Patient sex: M
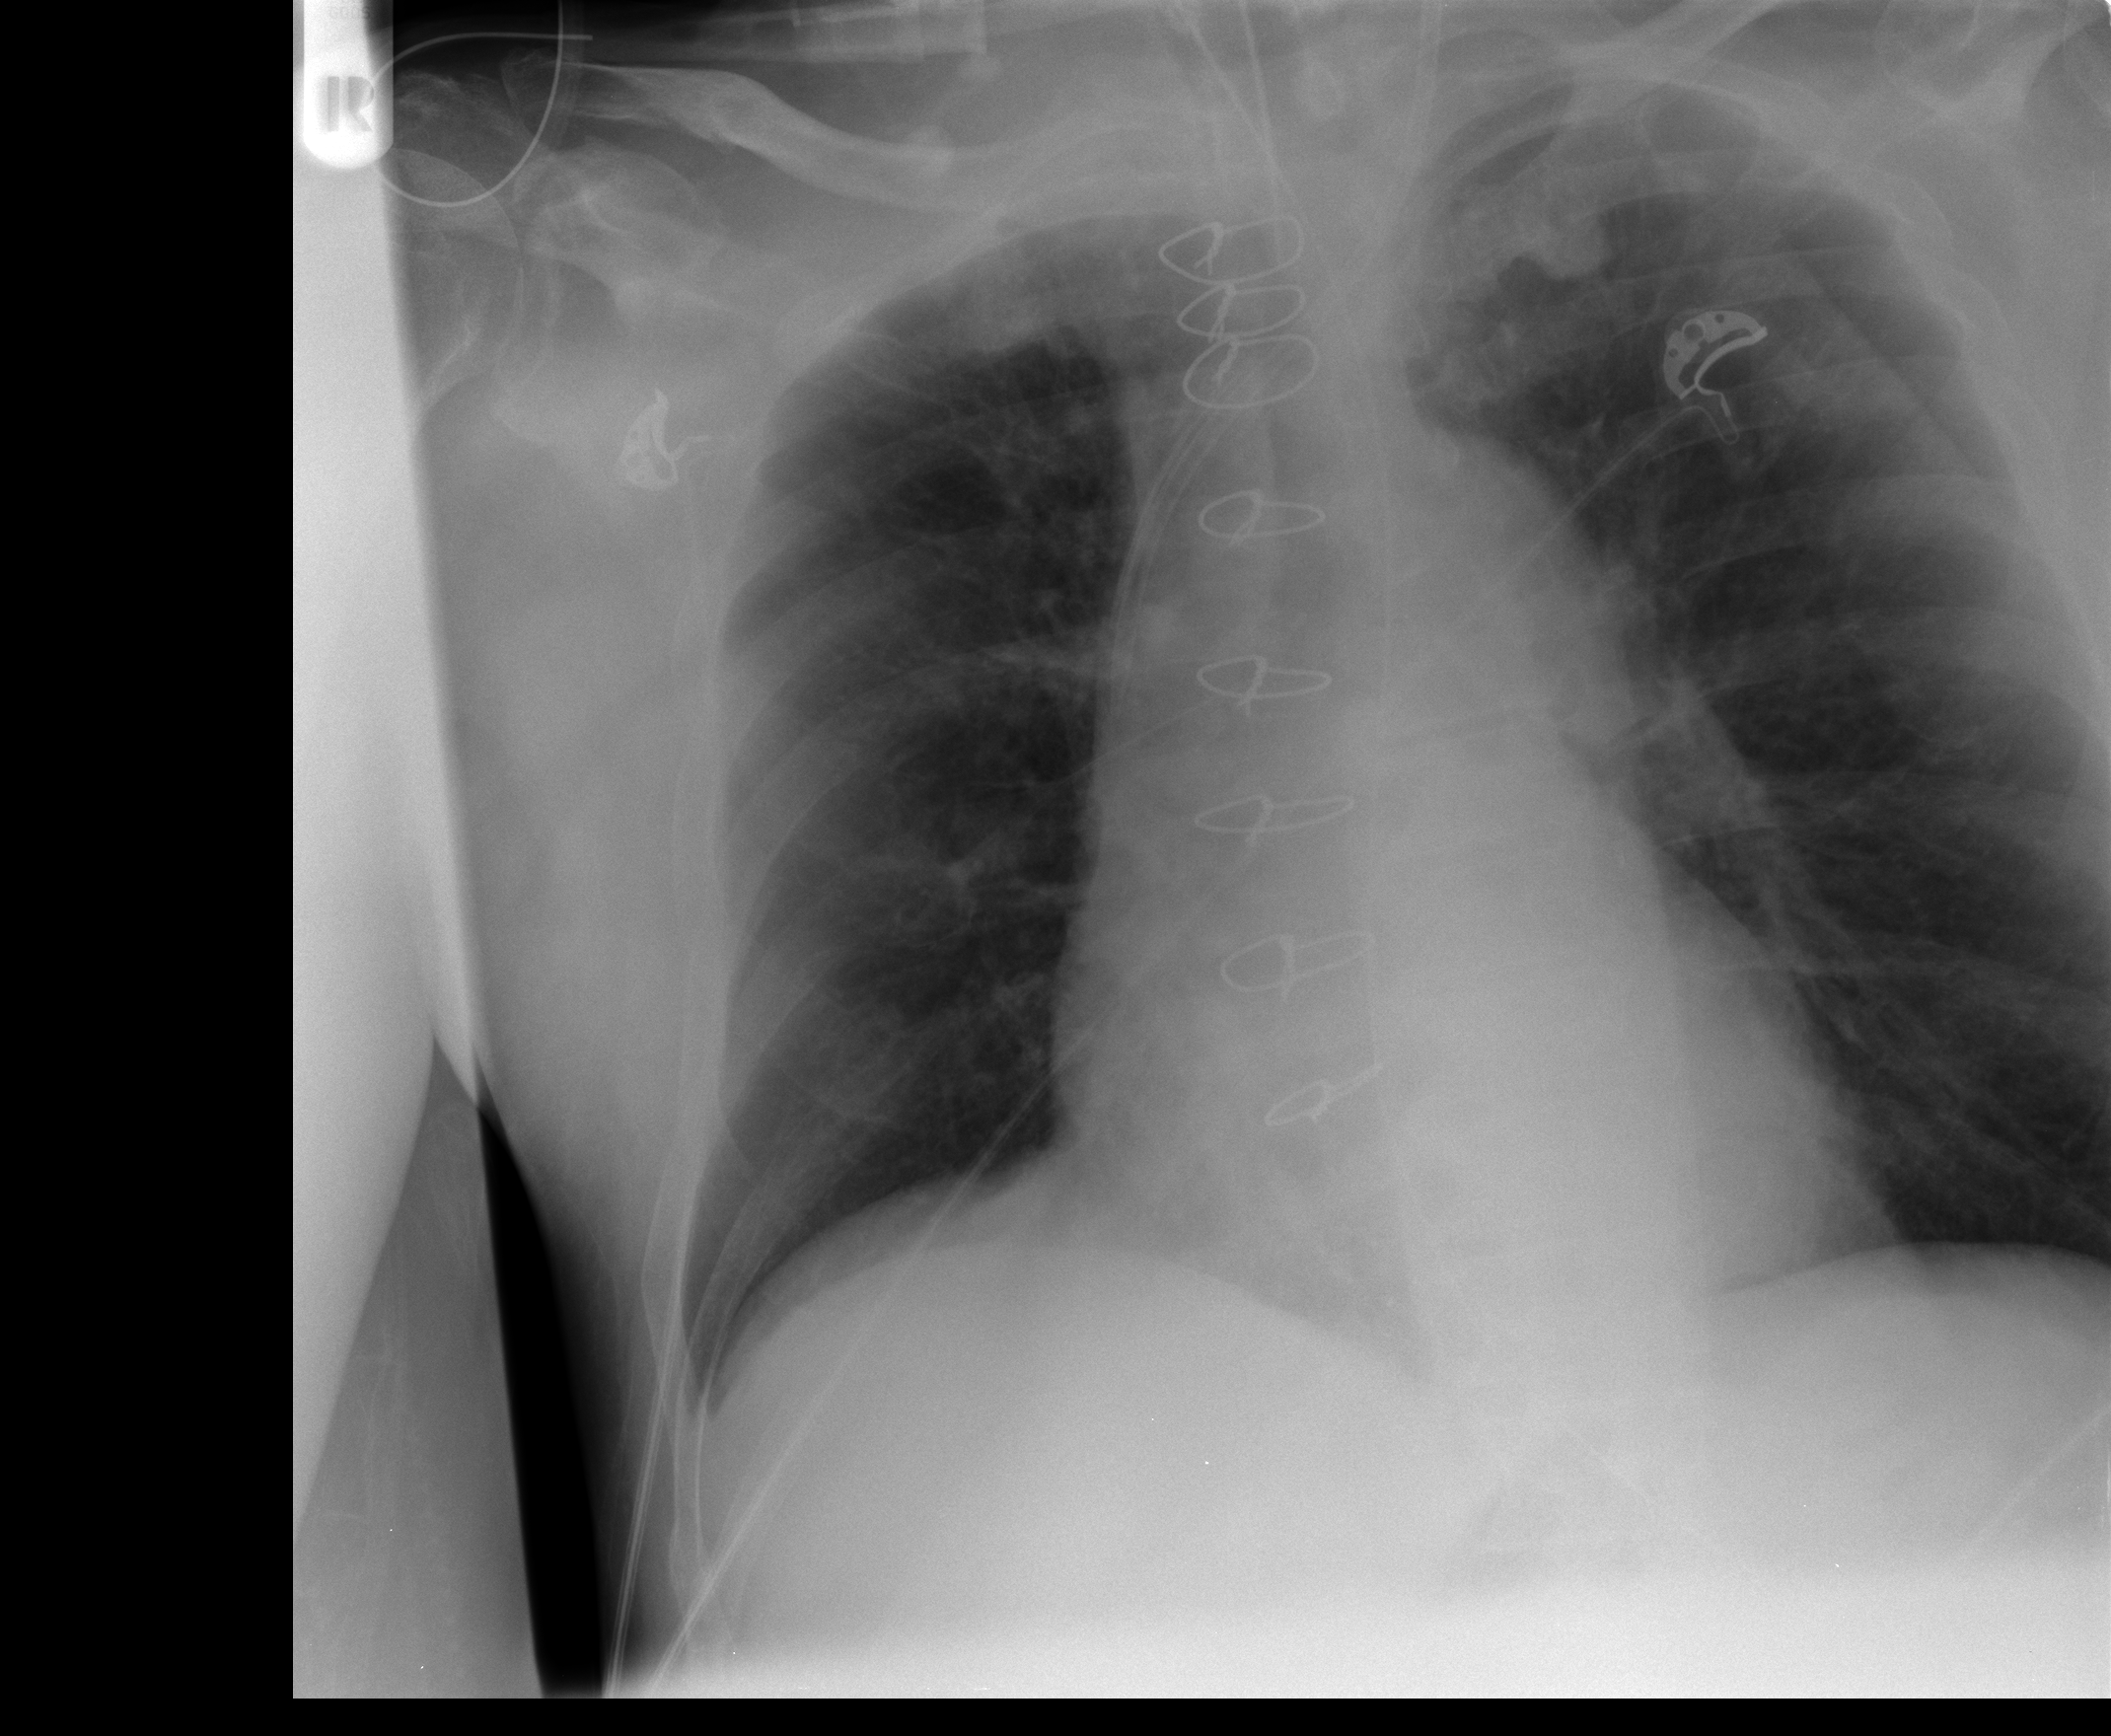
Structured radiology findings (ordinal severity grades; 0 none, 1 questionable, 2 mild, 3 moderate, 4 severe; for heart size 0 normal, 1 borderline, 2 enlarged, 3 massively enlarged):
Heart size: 2
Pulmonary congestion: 1
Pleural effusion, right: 0
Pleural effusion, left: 0
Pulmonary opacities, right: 0
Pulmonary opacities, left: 0
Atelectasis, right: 0
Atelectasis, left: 0